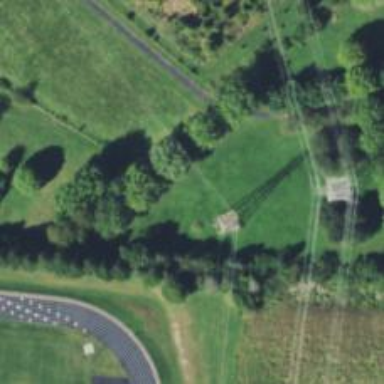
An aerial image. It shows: Lattice structure tower.